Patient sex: M
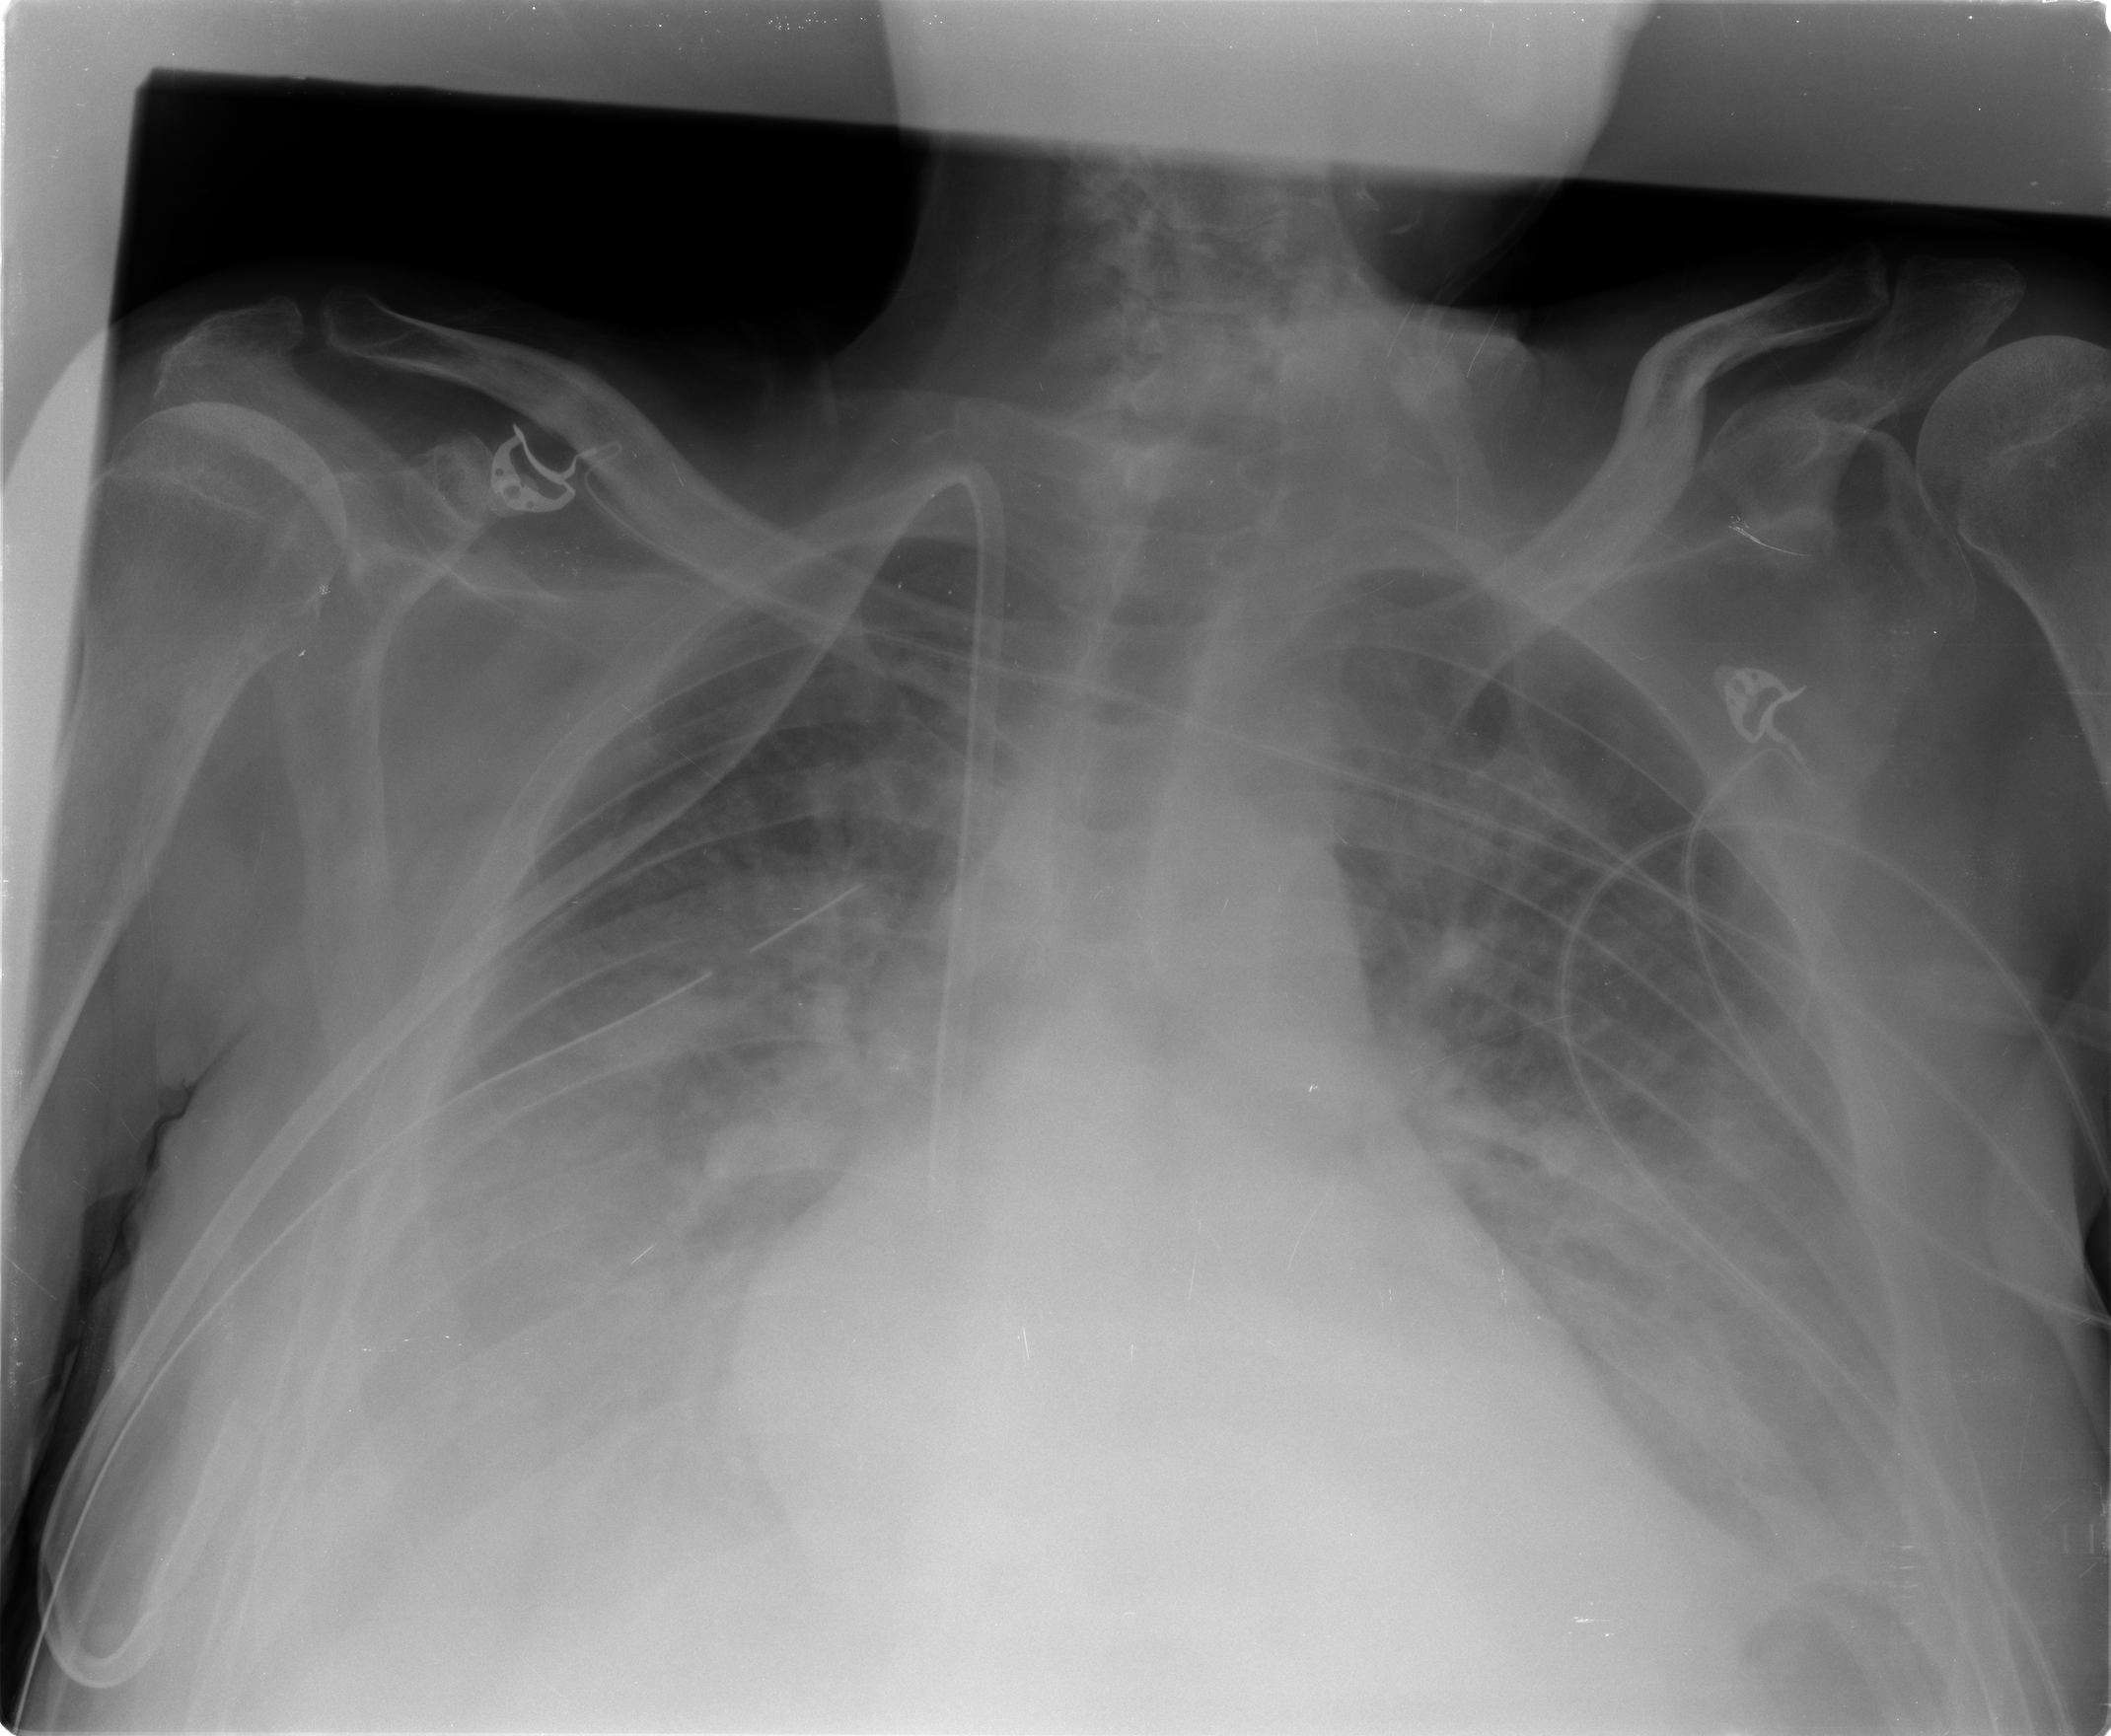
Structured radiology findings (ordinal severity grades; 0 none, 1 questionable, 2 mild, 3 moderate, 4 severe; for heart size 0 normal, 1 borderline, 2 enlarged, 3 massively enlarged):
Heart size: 2
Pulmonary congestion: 3
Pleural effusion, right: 3
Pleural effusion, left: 3
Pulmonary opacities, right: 2
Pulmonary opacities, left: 2
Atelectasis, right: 3
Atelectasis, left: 2